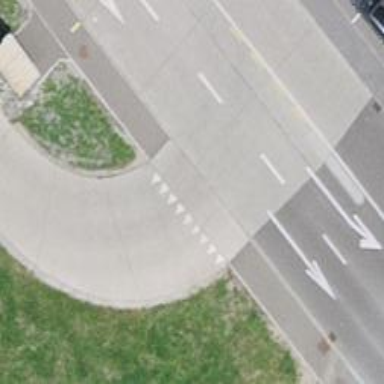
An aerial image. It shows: Road with "give way" sign.